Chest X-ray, AP view. Patient: 54 years old, sex F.
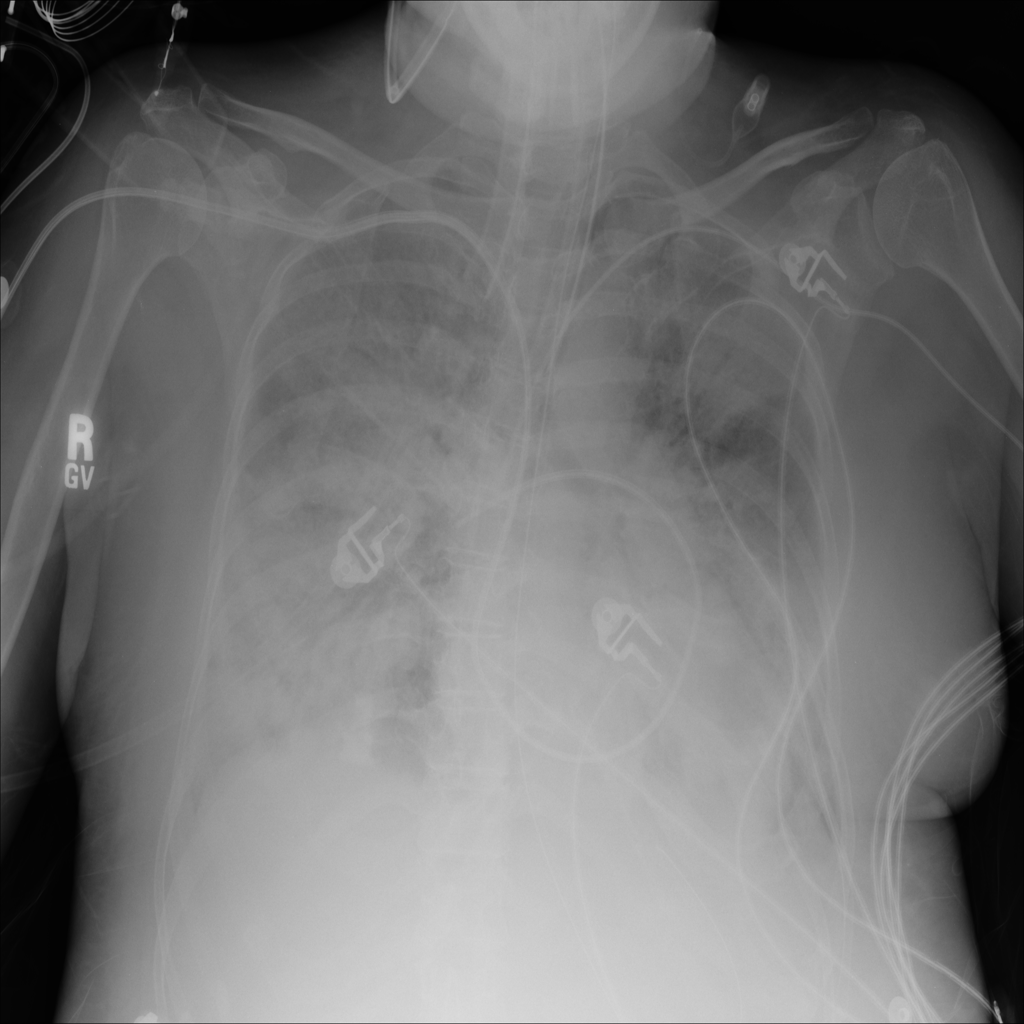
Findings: Edema, Infiltration